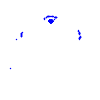
Particle: electron